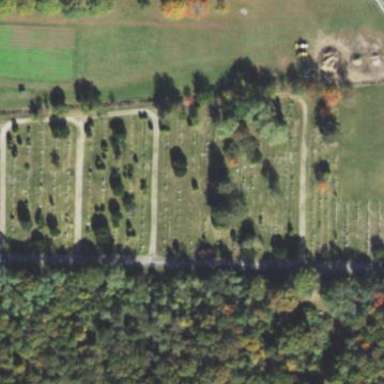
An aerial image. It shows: Cemetery.